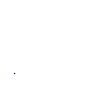
Particle: kaon